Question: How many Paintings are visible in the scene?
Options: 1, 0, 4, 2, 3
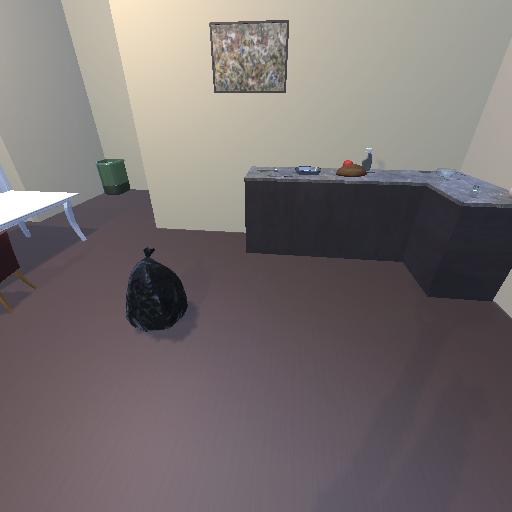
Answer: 1